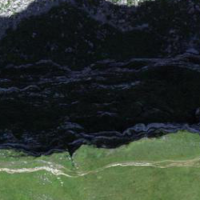
EUNIS habitat code: 23
Species observed at this site:
Aculepeira ceropegia